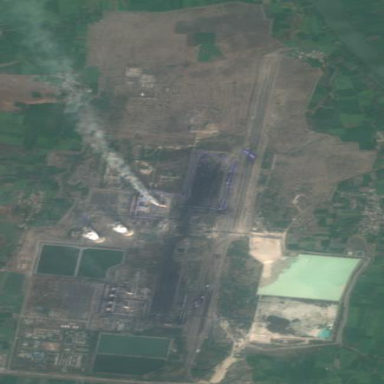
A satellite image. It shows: Industrial area with coal-powered plant.